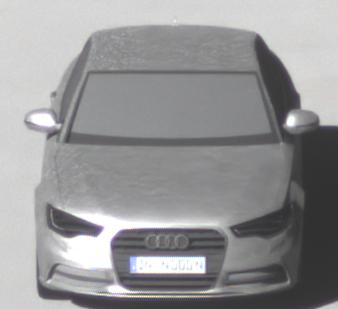
Make: Audi
Model: A6 2.0 TFSI
Detailed model: A6 (C7) Limousine
Model produced from: 2011/10
Model produced until: 2014/09
Doors: 4
Color: white
Road condition: dry road
Daytime: morning or afternoon
Contrast: high contrast